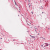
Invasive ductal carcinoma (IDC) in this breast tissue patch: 0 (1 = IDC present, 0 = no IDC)